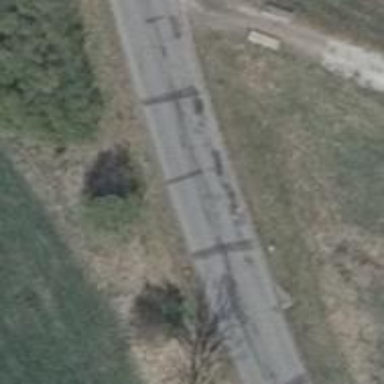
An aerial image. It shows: Secondary road with asphalt surface.